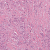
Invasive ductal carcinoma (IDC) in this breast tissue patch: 1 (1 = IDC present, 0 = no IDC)